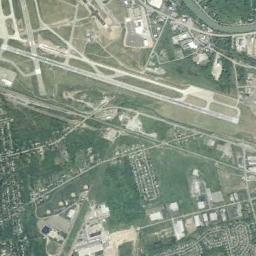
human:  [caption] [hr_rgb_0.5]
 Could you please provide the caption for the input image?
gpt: There is an airport in the field with some runways next to many houses .

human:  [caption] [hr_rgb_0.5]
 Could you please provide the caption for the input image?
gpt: This airport has only one runway, And its color is white .

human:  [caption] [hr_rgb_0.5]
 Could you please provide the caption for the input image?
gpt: A complex airport in a cluster of urban residents .

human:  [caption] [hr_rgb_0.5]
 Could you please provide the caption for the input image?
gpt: An airport with some staggered runways on the lawn and some villages beside .

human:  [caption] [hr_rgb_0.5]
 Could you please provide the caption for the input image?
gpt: The airport has many intersecting roads .